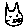
Label: cat